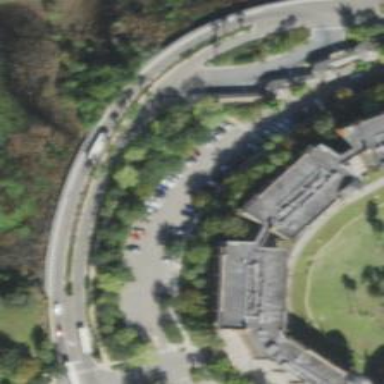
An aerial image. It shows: Paved footway.